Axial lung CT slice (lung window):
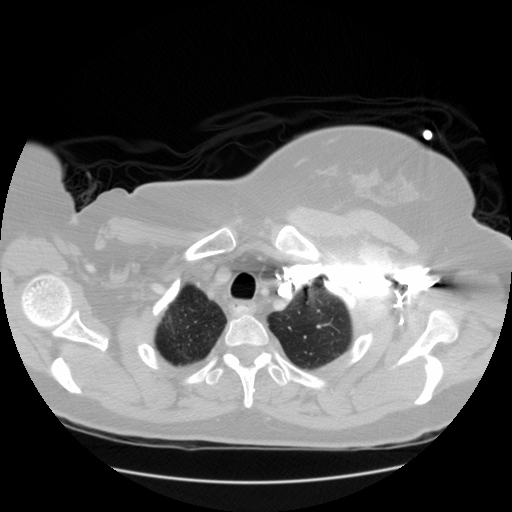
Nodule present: no